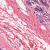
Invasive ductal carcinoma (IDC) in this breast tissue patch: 0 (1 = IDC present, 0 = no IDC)